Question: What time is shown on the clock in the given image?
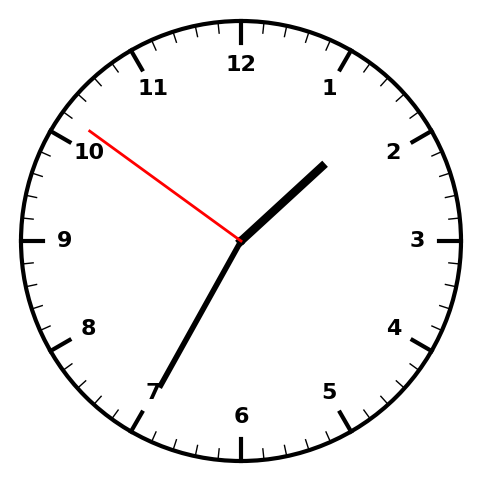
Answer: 01:34:51